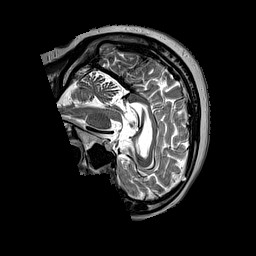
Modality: T2w
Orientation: sagittal
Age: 53
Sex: male
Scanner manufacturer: siemens
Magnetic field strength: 3 T
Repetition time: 3.2 s
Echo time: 0.212 s